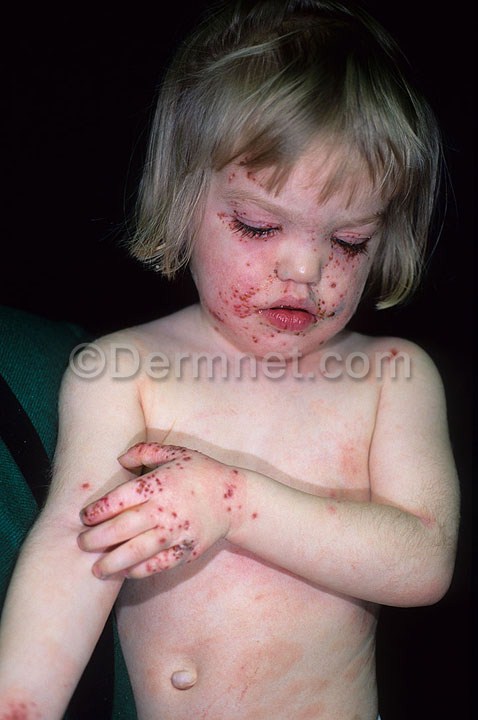
Disease: Warts Molluscum and other Viral Infections